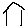
Label: house